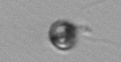
Label: flagellate